Question: I have included inflections.rb
'''
ActiveSupport::Inflector.inflections(:en) do |inflect|
inflect.irregular 'leaves', 'leaves'
end
'''
and my controller leaves_controller.rb
'''
class LeavesController < ApplicationController
def new
@leave = Leave.new
end
def create
@leave = Leave.create(leave_params)
if @leave.errors.present?
render :action => :new
else
redirect_to root_path, notice: I18n.t('leave_applied')
end
end
private
def leave_params
params.require(:leave).permit(:start_date,:end_date)
end
end
'''
in leaves/new.html.erb
'''
<%= form_for @leave do |f| %>
<%= f.text_field :start_date, :placeholder => 'From Date',
:class => 'datepicker' %>
<%= f.text_field :end_date, :placeholder => 'To Date',
:class => 'datepicker' %>
<%= f.submit%>
<% end %>
'''
So when I go to leaves/new path it gives me this error:
'''
NameError (uninitialized constant Leaves):
'''

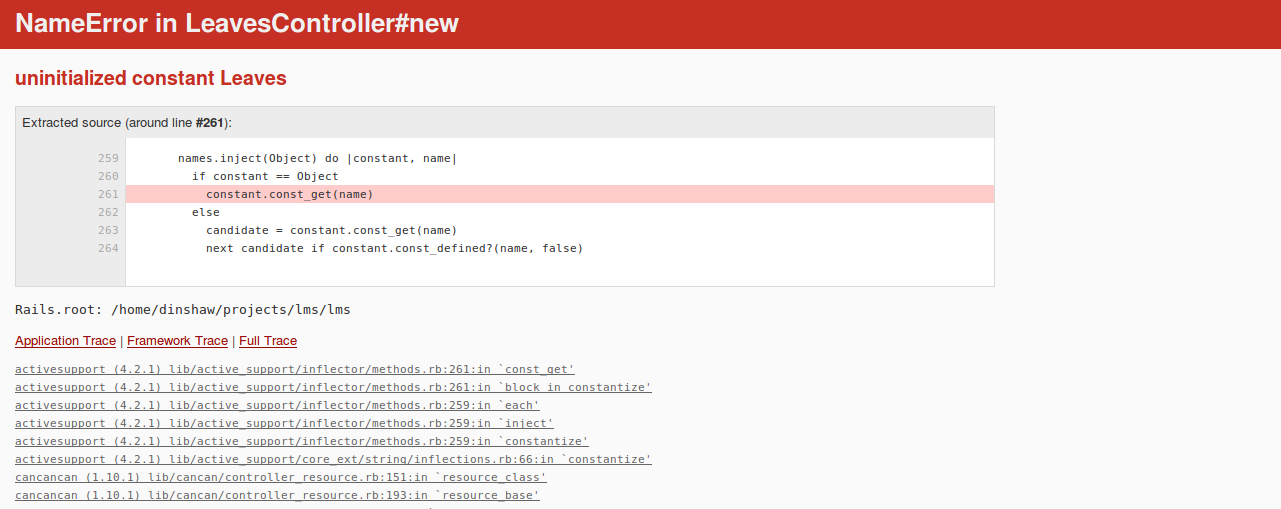
Answer: The problem is : when its trying to render 'leaves/new' its searching for 'Leaves' constant according to your new inflector.
Change it to
'''
ActiveSupport::Inflector.inflections(:en) do |inflect|
inflect.irregular 'leave', 'leaves'
end
'''